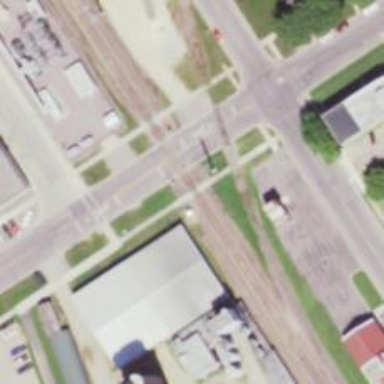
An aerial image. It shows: Crossing for the railway.